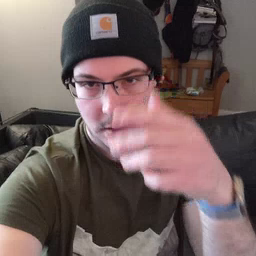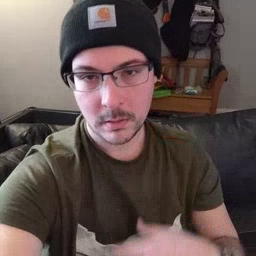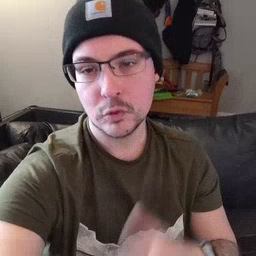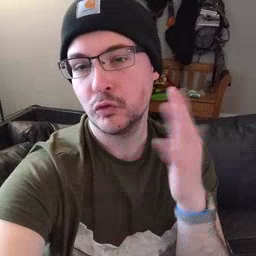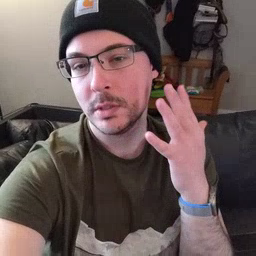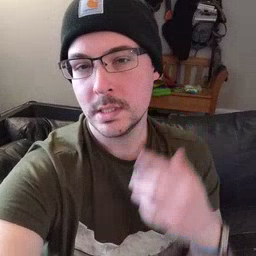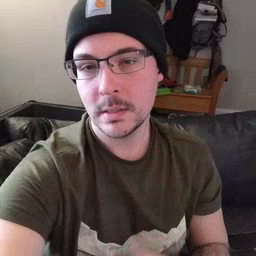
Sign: tree